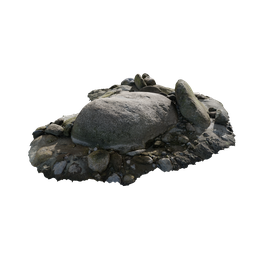
Label: nature